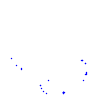
Particle: kaon